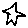
Label: star